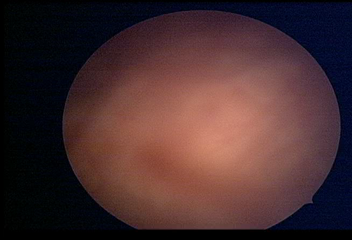
Modality: WLC
Class: Normal mucosa
Bladder cancer association: No